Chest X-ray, PA view. Patient: 51 years old, sex M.
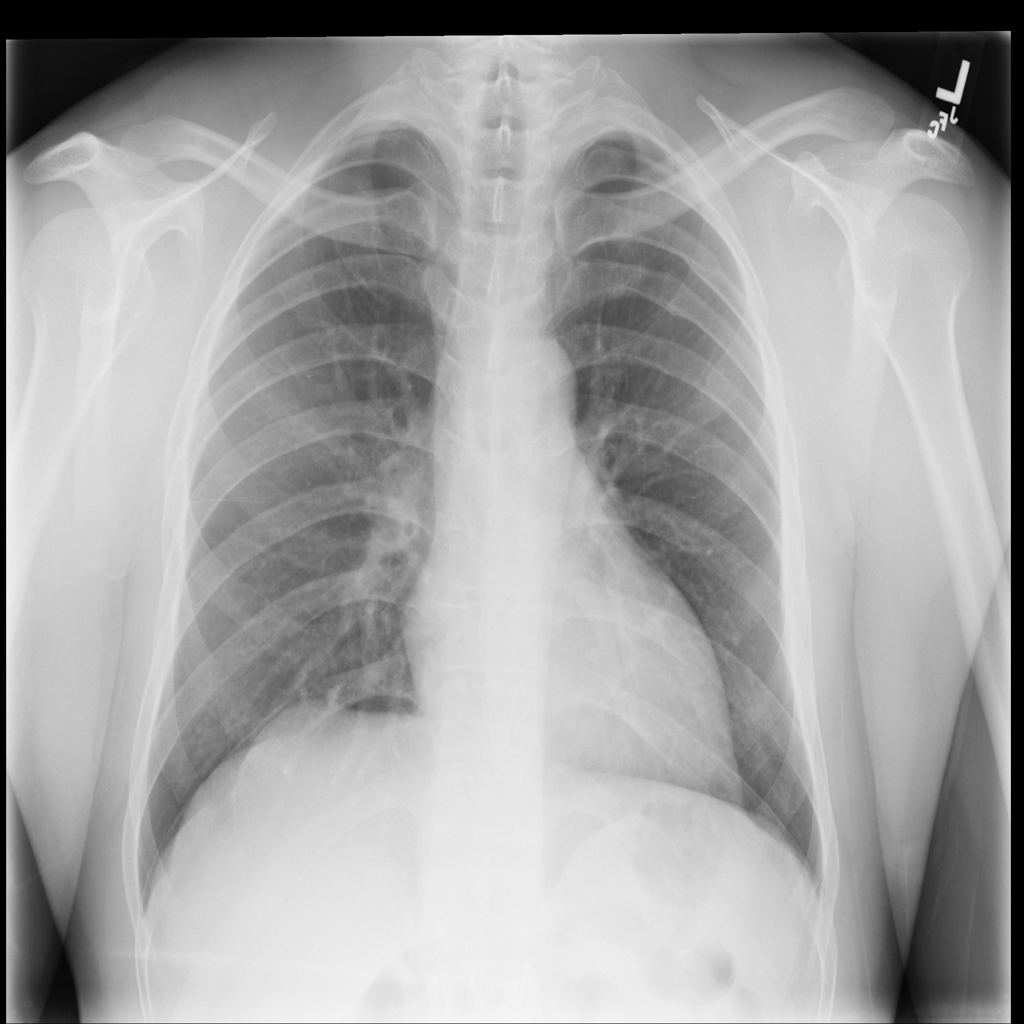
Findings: No Finding